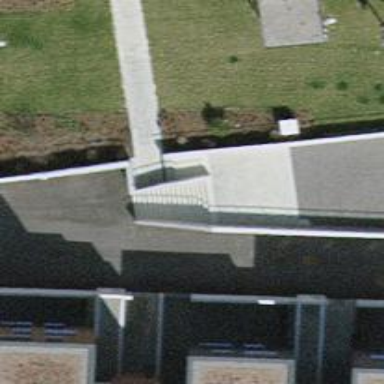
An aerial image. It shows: Road with steps.